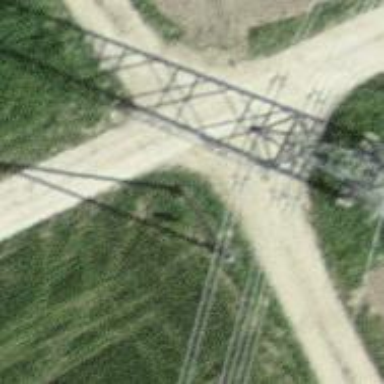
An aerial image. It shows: Termination power pole of the tower type.